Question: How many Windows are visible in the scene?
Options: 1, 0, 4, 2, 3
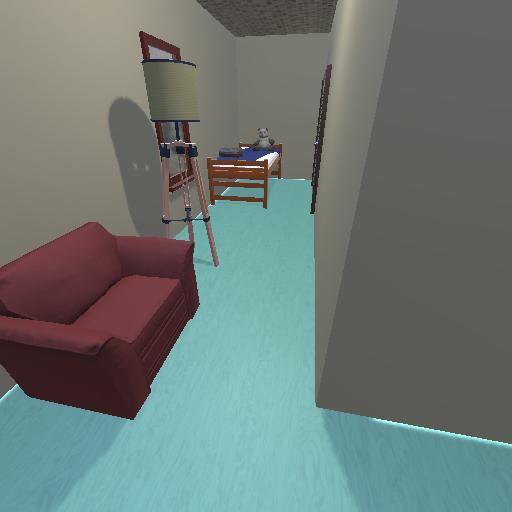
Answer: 1